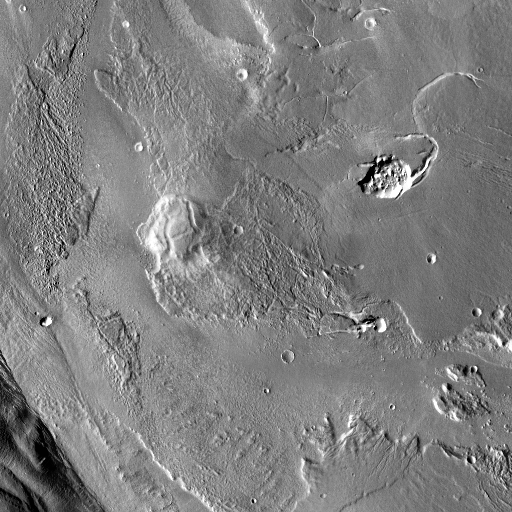
Crater classes present: Background, Other